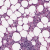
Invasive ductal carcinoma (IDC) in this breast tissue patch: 1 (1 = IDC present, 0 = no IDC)